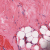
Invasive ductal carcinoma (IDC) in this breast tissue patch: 1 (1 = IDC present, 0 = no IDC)